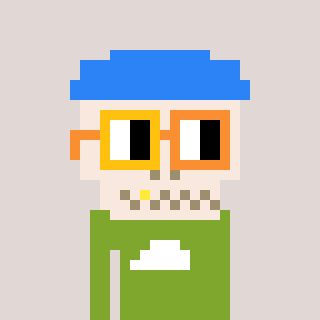
a pixel art character with square yellow and orange glasses, a skeleton-hat-shaped head and a slimegreen-colored body on a warm background